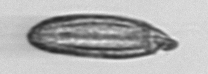
Label: Katodinium_or_Torodinium